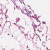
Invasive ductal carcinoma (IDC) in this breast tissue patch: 0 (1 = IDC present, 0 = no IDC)